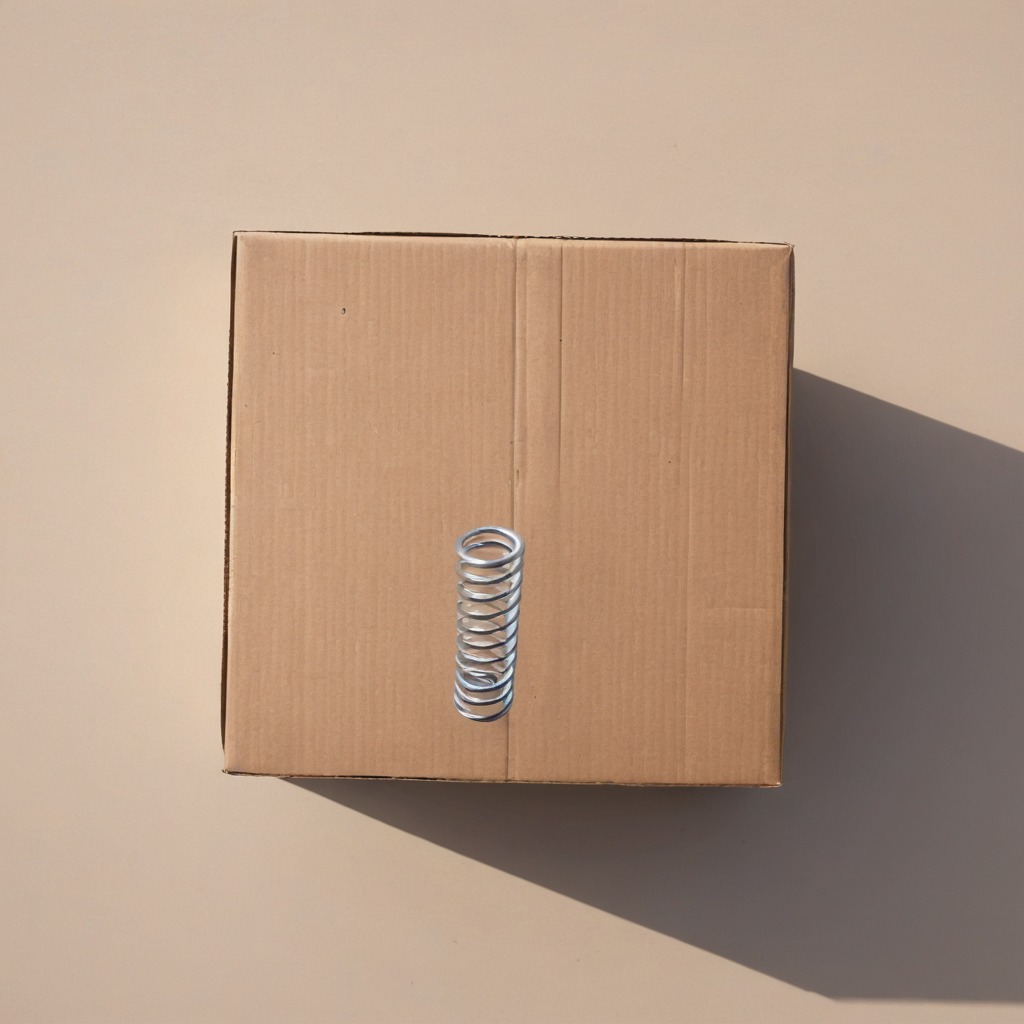
A coiled metal spring is lying on the cardboard box surface.